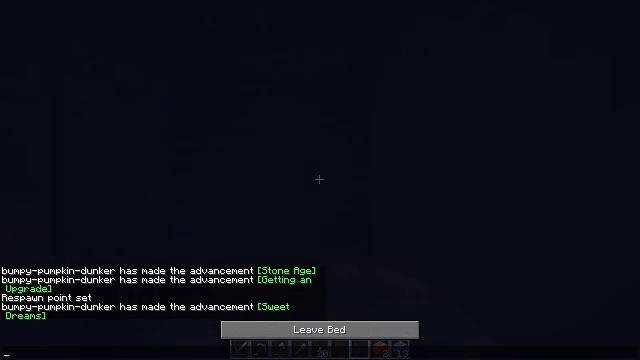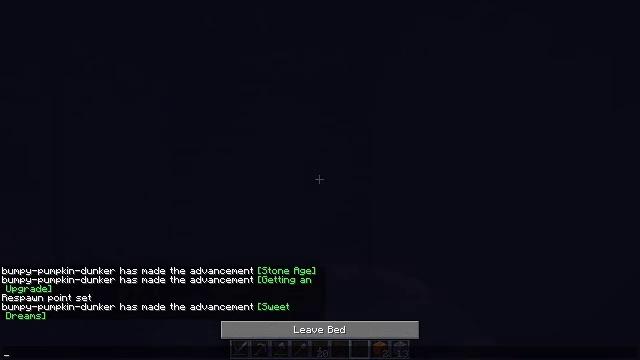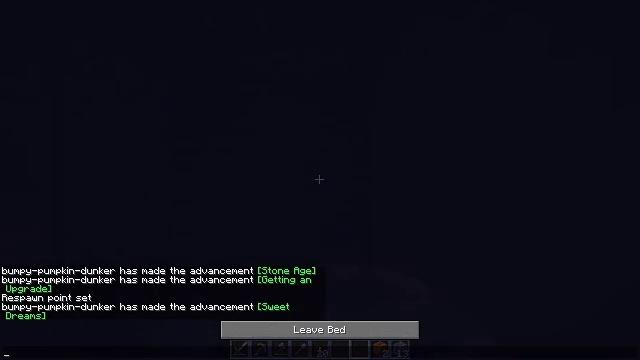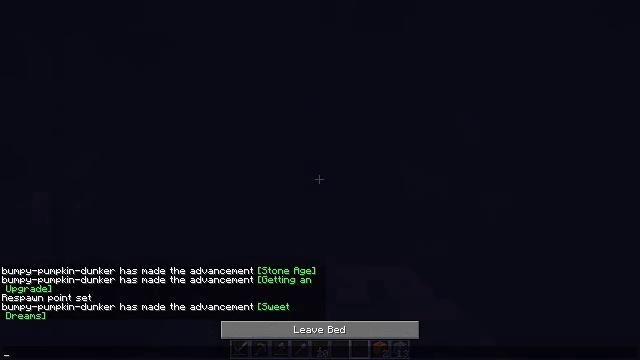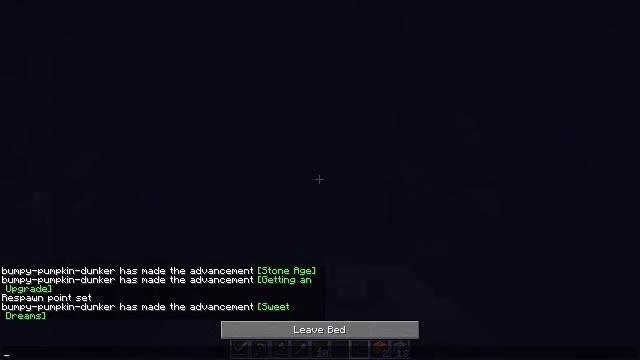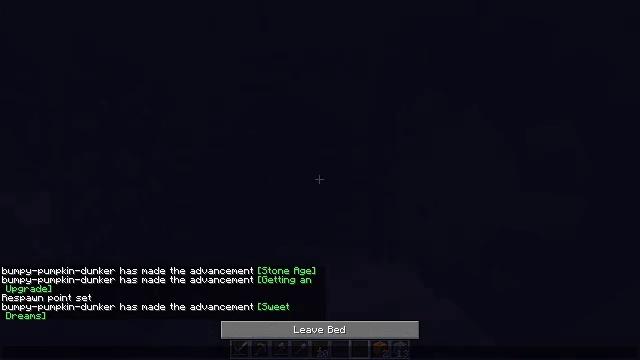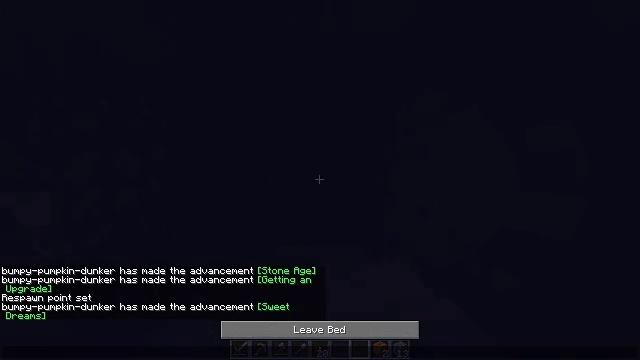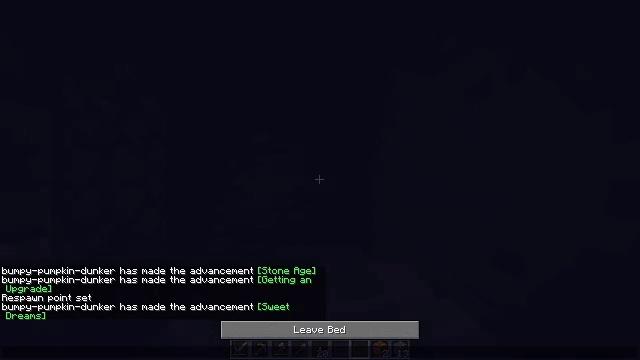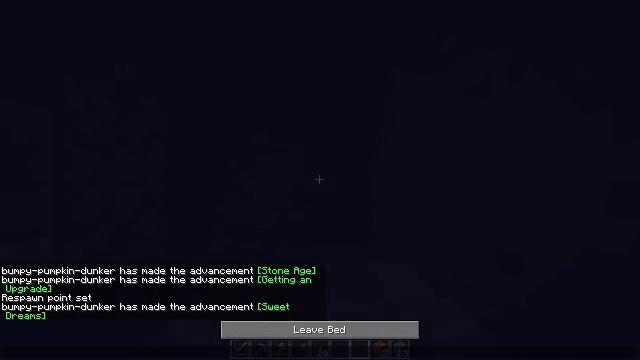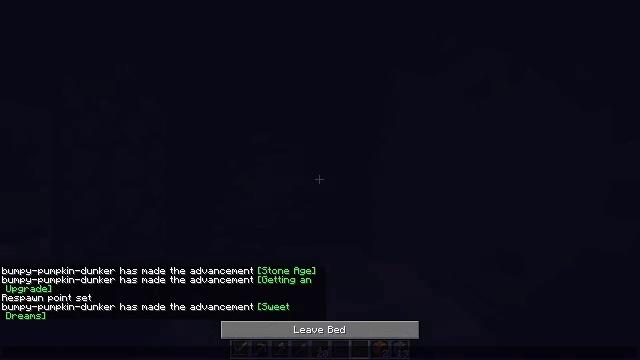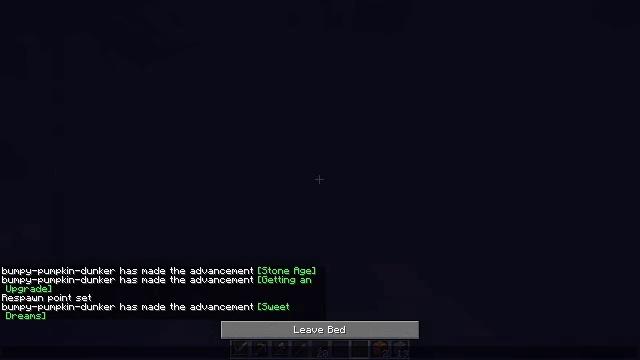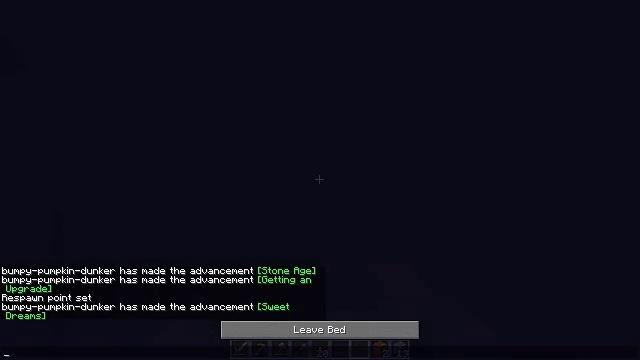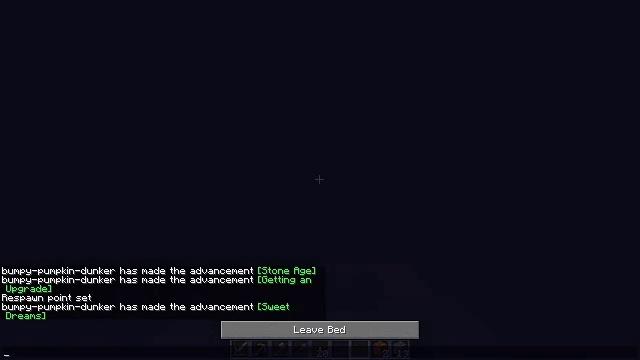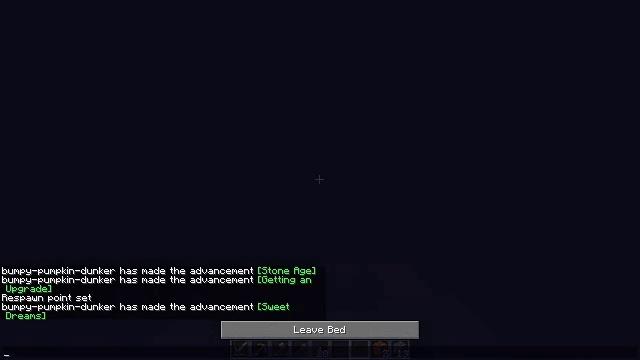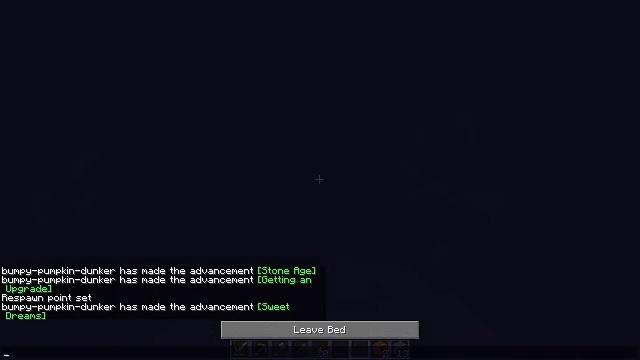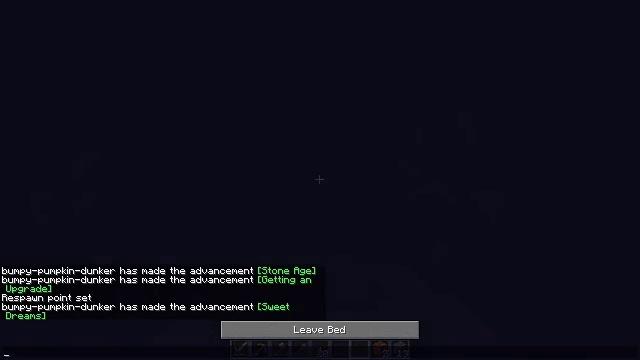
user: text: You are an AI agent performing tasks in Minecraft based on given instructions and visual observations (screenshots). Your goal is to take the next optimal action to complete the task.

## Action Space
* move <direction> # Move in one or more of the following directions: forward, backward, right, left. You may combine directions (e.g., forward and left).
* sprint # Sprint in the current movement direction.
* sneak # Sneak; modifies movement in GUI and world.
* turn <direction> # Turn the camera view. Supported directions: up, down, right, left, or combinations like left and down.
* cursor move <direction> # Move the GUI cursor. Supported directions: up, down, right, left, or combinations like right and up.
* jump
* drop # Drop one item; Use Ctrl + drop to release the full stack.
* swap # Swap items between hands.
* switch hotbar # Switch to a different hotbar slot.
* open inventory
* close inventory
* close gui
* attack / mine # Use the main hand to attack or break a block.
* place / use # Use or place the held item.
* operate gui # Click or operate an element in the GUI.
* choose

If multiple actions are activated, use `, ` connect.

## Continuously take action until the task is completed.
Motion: motion action
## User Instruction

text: Pick up the red bed for relocation.
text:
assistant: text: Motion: no_op
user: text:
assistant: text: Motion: no_op
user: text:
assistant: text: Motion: no_op
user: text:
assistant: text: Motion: no_op
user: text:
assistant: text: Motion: no_op
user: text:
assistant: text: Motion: no_op
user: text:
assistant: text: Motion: no_op
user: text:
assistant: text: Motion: no_op
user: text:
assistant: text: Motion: no_op
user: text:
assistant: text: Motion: no_op
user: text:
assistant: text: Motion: no_op
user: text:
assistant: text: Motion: no_op
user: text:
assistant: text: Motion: no_op
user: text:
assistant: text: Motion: no_op
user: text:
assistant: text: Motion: no_op
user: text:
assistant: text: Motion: no_op
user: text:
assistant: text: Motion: close gui
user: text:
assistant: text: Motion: no_op
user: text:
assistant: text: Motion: no_op
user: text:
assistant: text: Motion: no_op
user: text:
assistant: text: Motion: no_op
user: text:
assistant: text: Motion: no_op
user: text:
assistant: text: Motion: no_op
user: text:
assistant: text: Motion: no_op
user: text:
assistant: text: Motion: no_op
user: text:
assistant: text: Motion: no_op
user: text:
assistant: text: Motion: no_op
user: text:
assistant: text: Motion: no_op
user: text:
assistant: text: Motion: no_op
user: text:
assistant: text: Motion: no_op